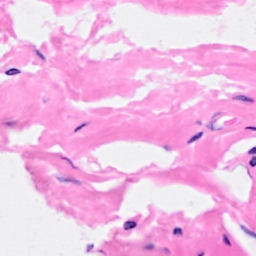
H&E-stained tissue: Breast